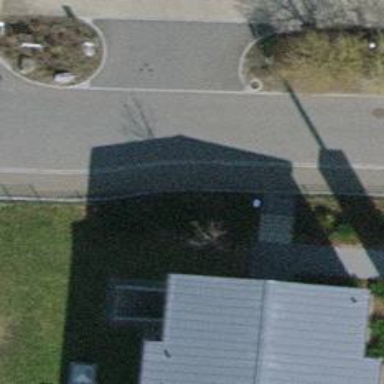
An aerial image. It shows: Sidewalk along the footway.